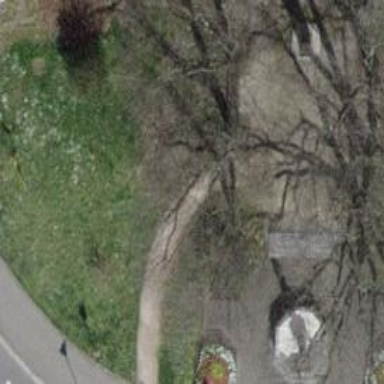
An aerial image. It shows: Brown bench.